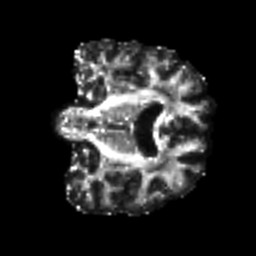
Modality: FA
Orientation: coronal
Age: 30
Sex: male
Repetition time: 8.4 s
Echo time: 0.09 s